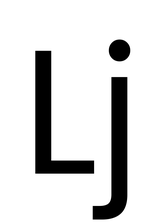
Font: Poppins-Regular